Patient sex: M
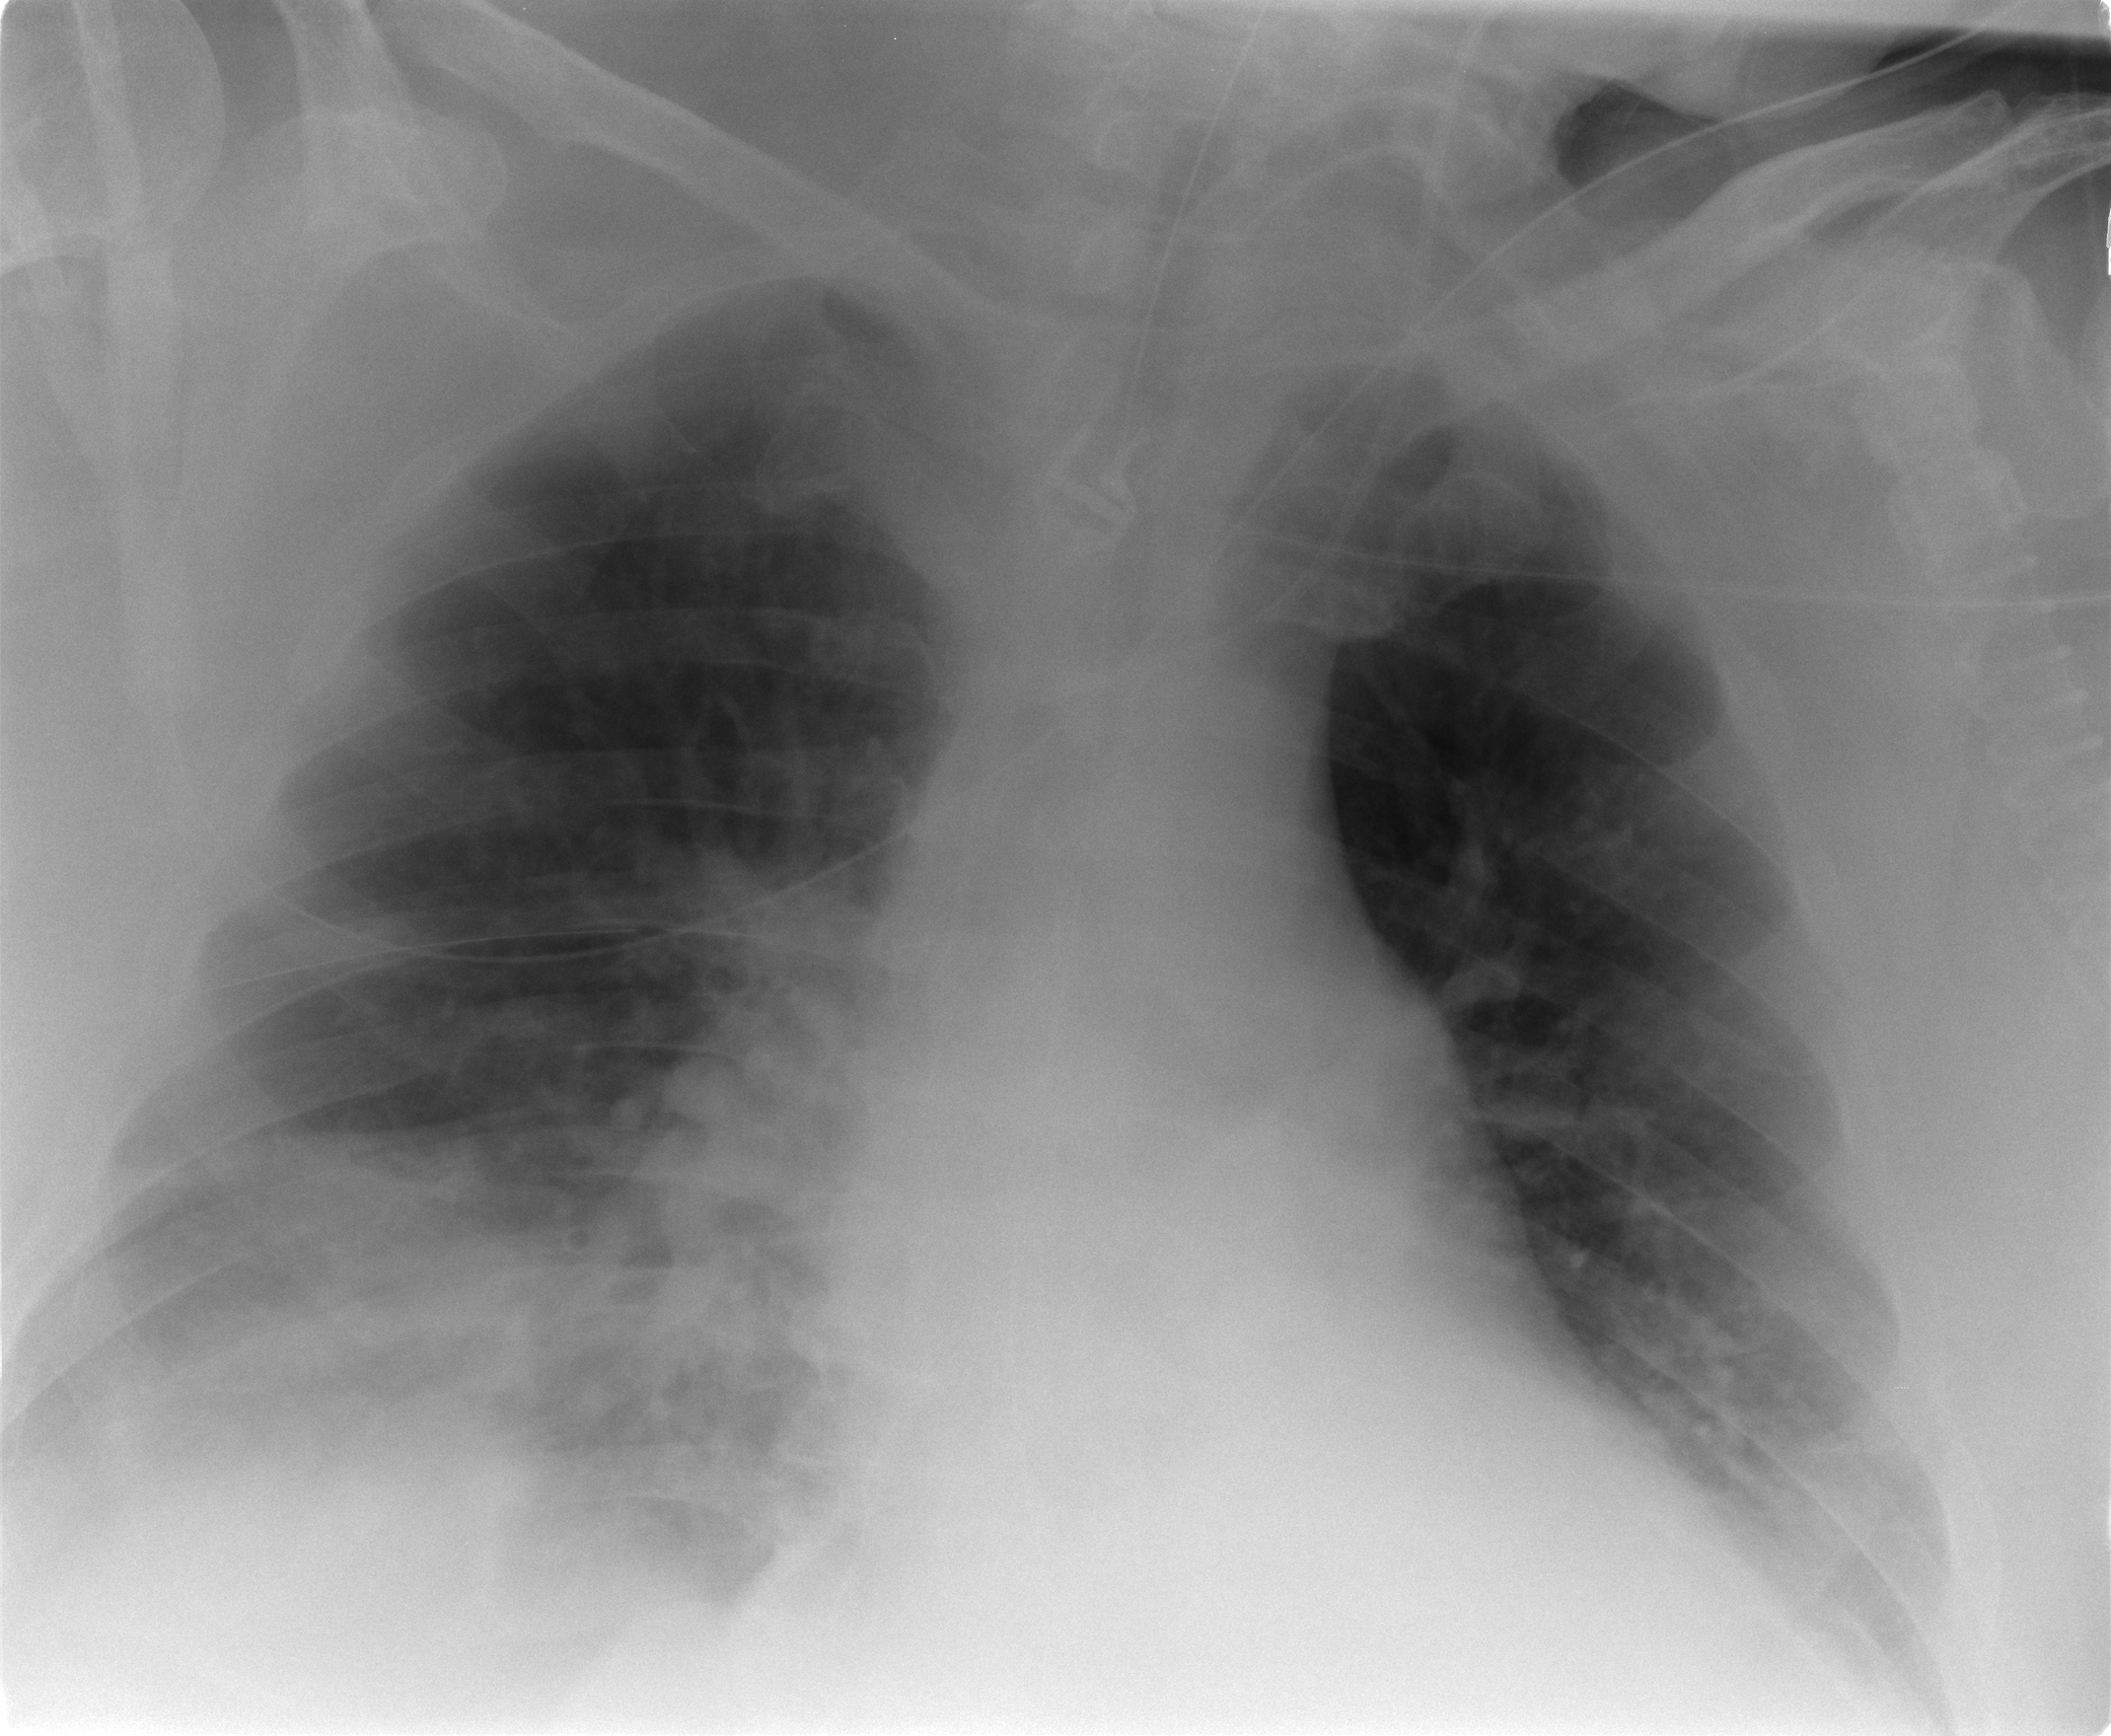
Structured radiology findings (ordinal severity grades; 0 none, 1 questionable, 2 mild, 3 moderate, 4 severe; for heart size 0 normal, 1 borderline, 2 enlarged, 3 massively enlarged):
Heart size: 2
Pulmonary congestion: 2
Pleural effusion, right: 2
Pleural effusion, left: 2
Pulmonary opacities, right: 2
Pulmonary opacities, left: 2
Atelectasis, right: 2
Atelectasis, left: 2